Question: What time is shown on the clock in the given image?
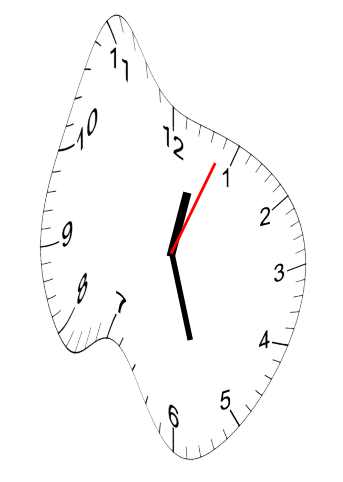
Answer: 12:27:04